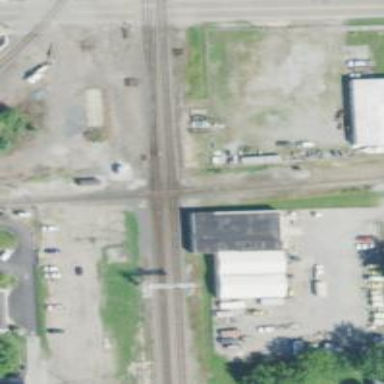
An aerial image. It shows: Railway crossing.